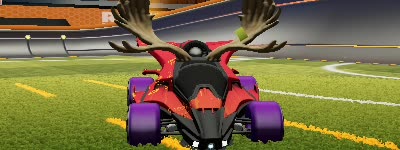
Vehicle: aftershock